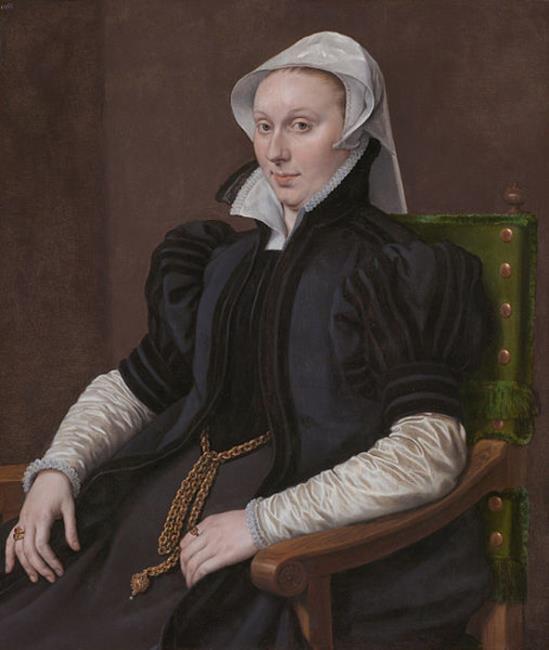
Title: Portrait of Anne Ferneley (c. 1520-1596), wife of Sir Thomas Gresham
Artist: Antonio Moro
Earliest date: 1565
Latest date: 1568
Genre: painting
Iconography: Pomander
Keywords: woman's portrait, noble, knee-length portrait, head to the left, wing cap with veil, standing ruff, vlieger (gown), pomander